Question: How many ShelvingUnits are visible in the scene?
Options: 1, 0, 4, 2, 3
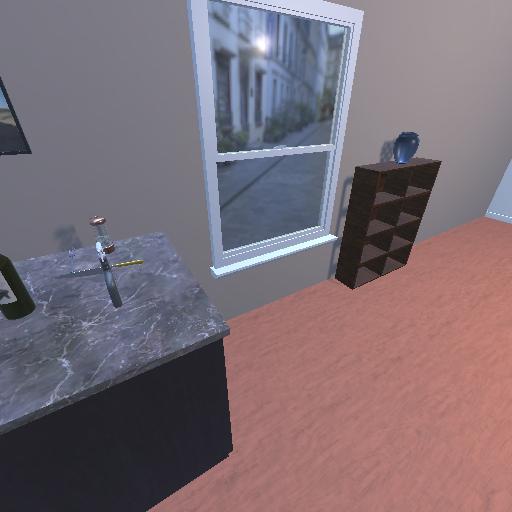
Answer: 1